Field crop: maize
Growth stage: 1
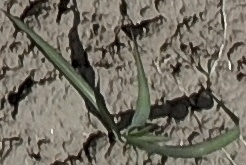
Species: sorghum